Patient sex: M
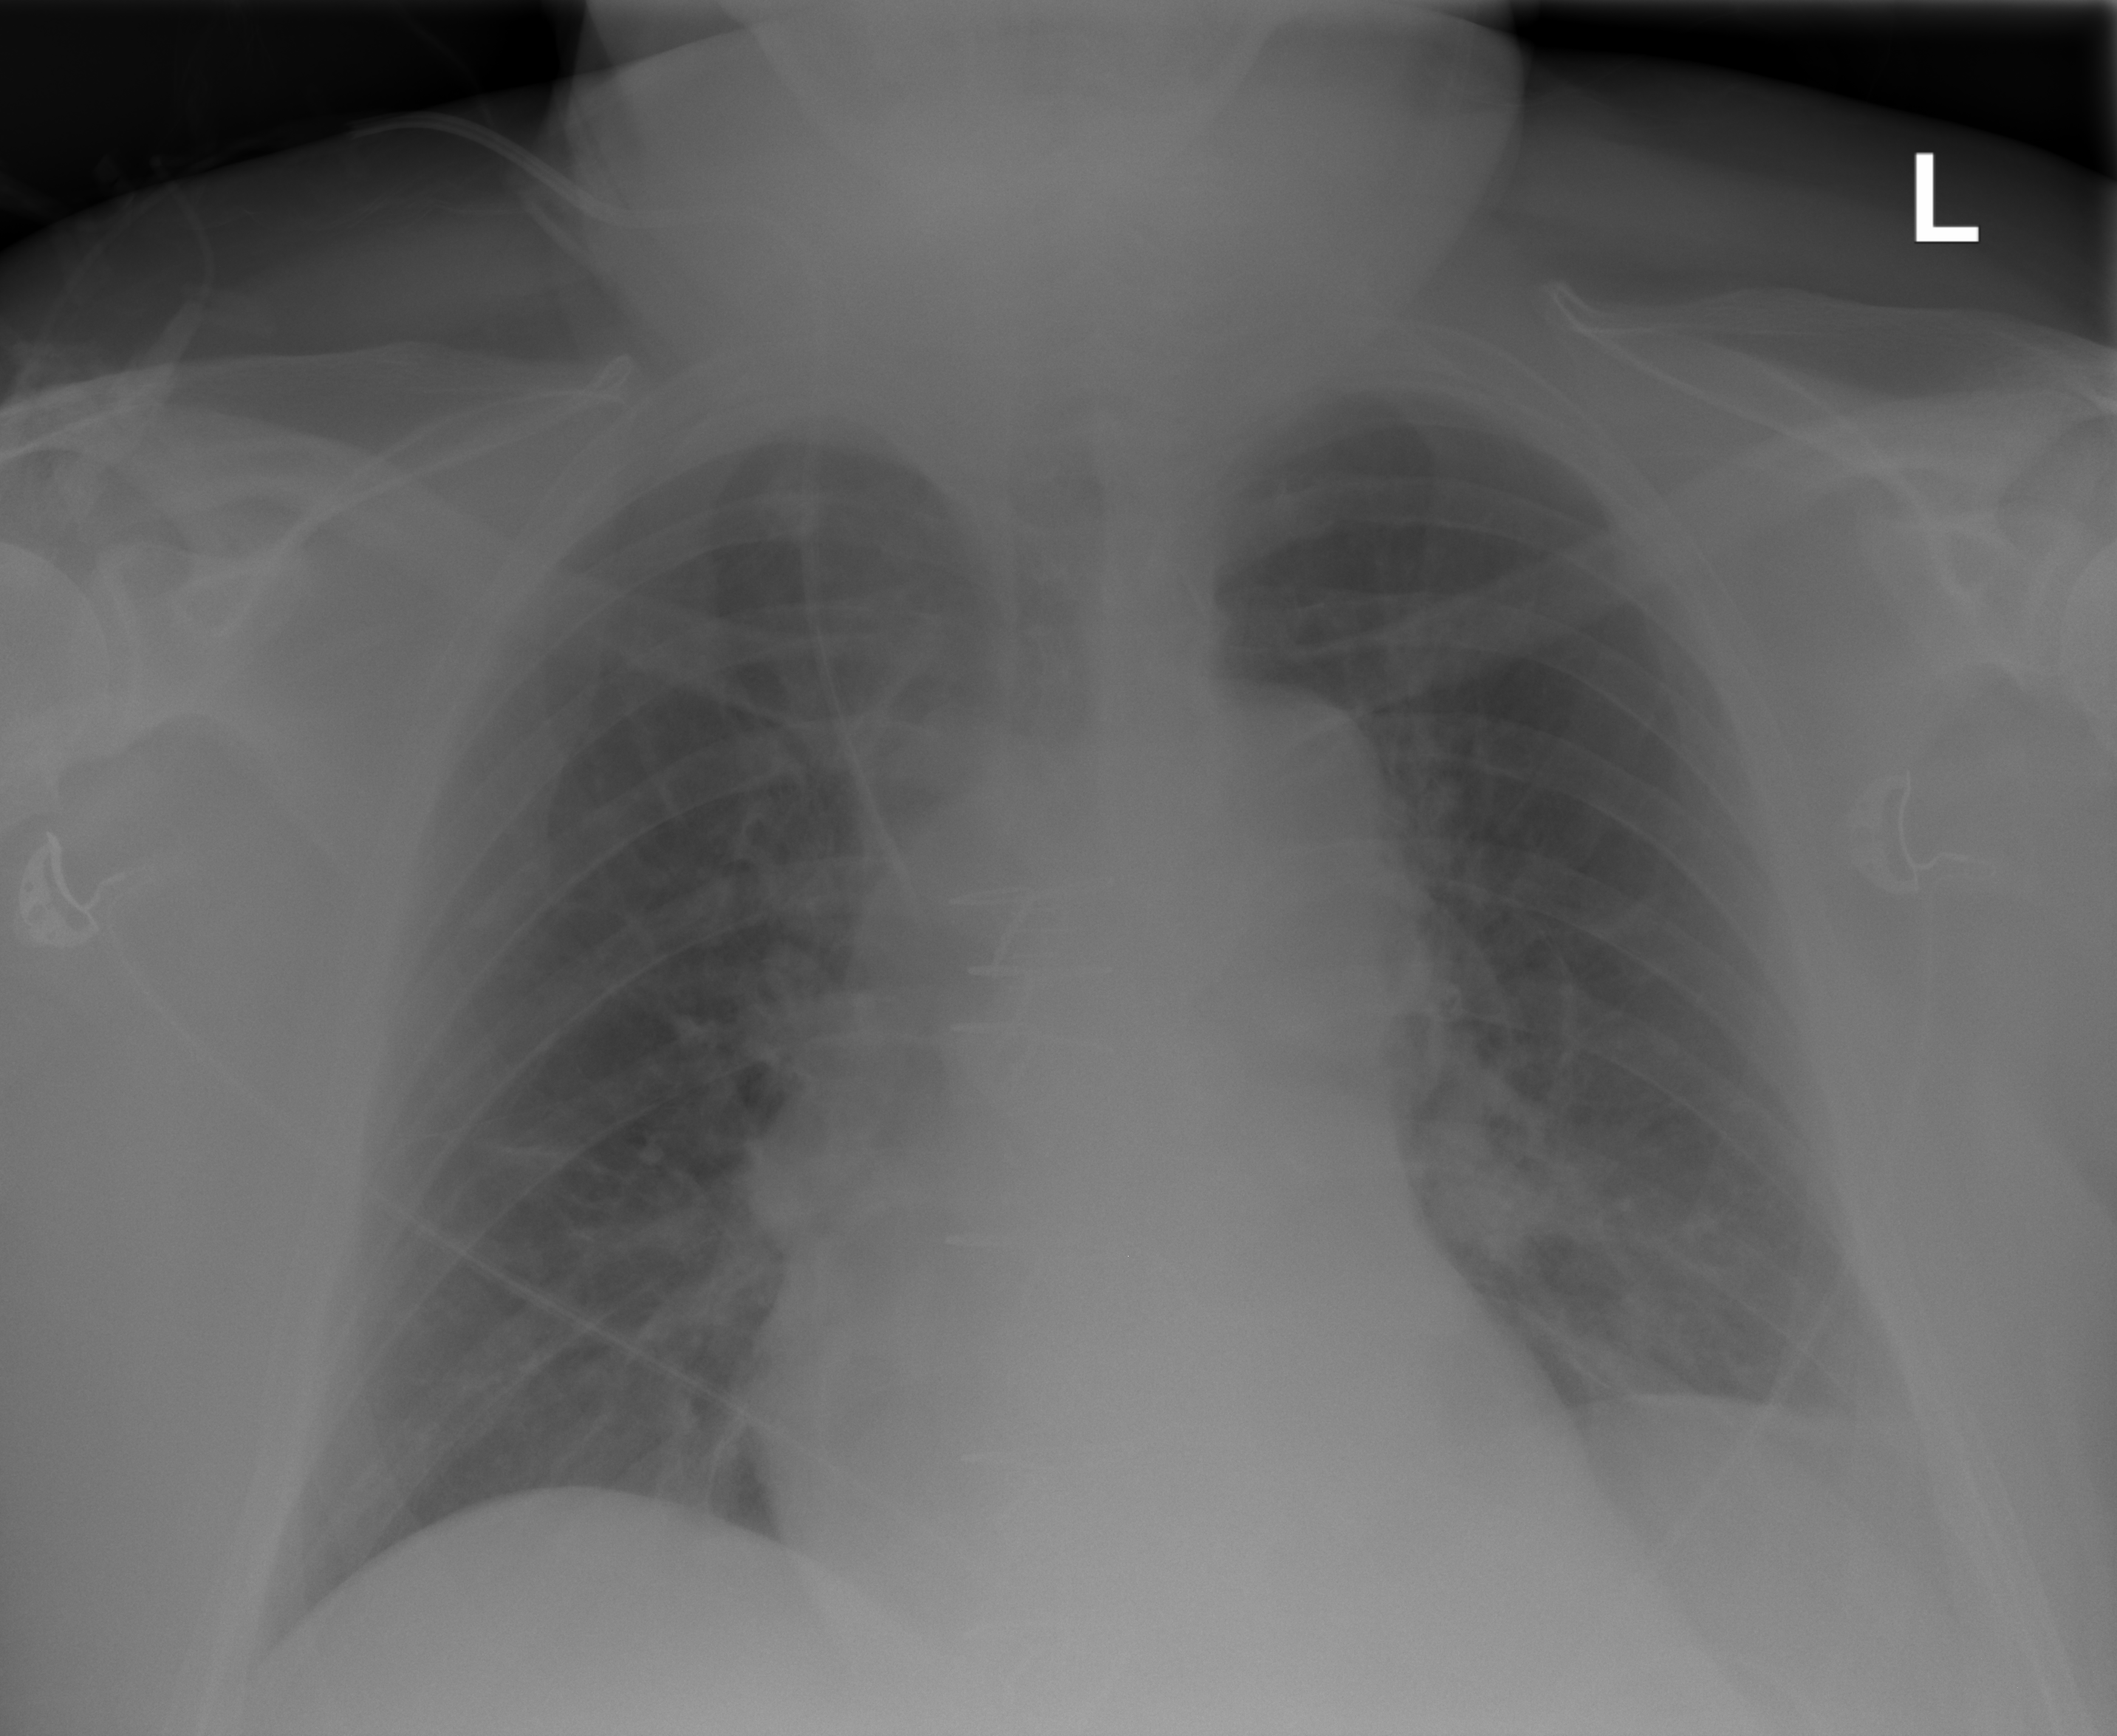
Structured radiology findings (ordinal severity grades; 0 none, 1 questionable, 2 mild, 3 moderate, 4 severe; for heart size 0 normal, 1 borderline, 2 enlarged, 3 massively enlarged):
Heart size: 2
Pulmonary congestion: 2
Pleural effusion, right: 0
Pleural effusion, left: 0
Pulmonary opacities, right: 0
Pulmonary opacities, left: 0
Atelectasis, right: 0
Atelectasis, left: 2